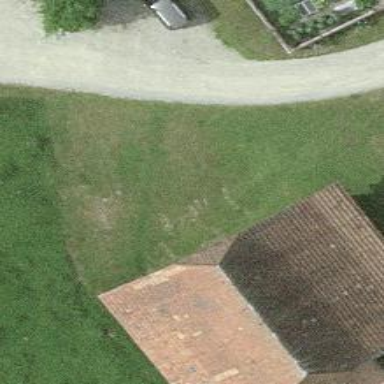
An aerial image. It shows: Barn.